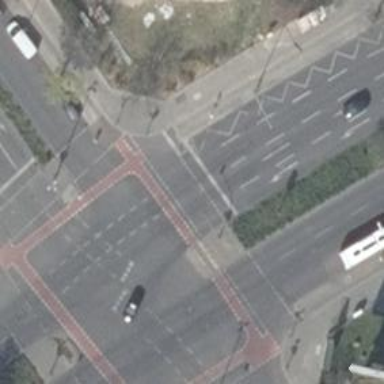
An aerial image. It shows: Tertiary road with asphalt surface. There is cycle track on the right side of the road.